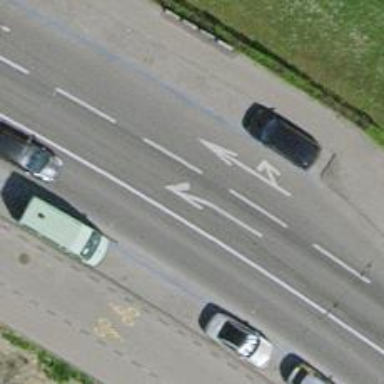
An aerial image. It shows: Tertiary road with asphalt surface and trolley wires.